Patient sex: M
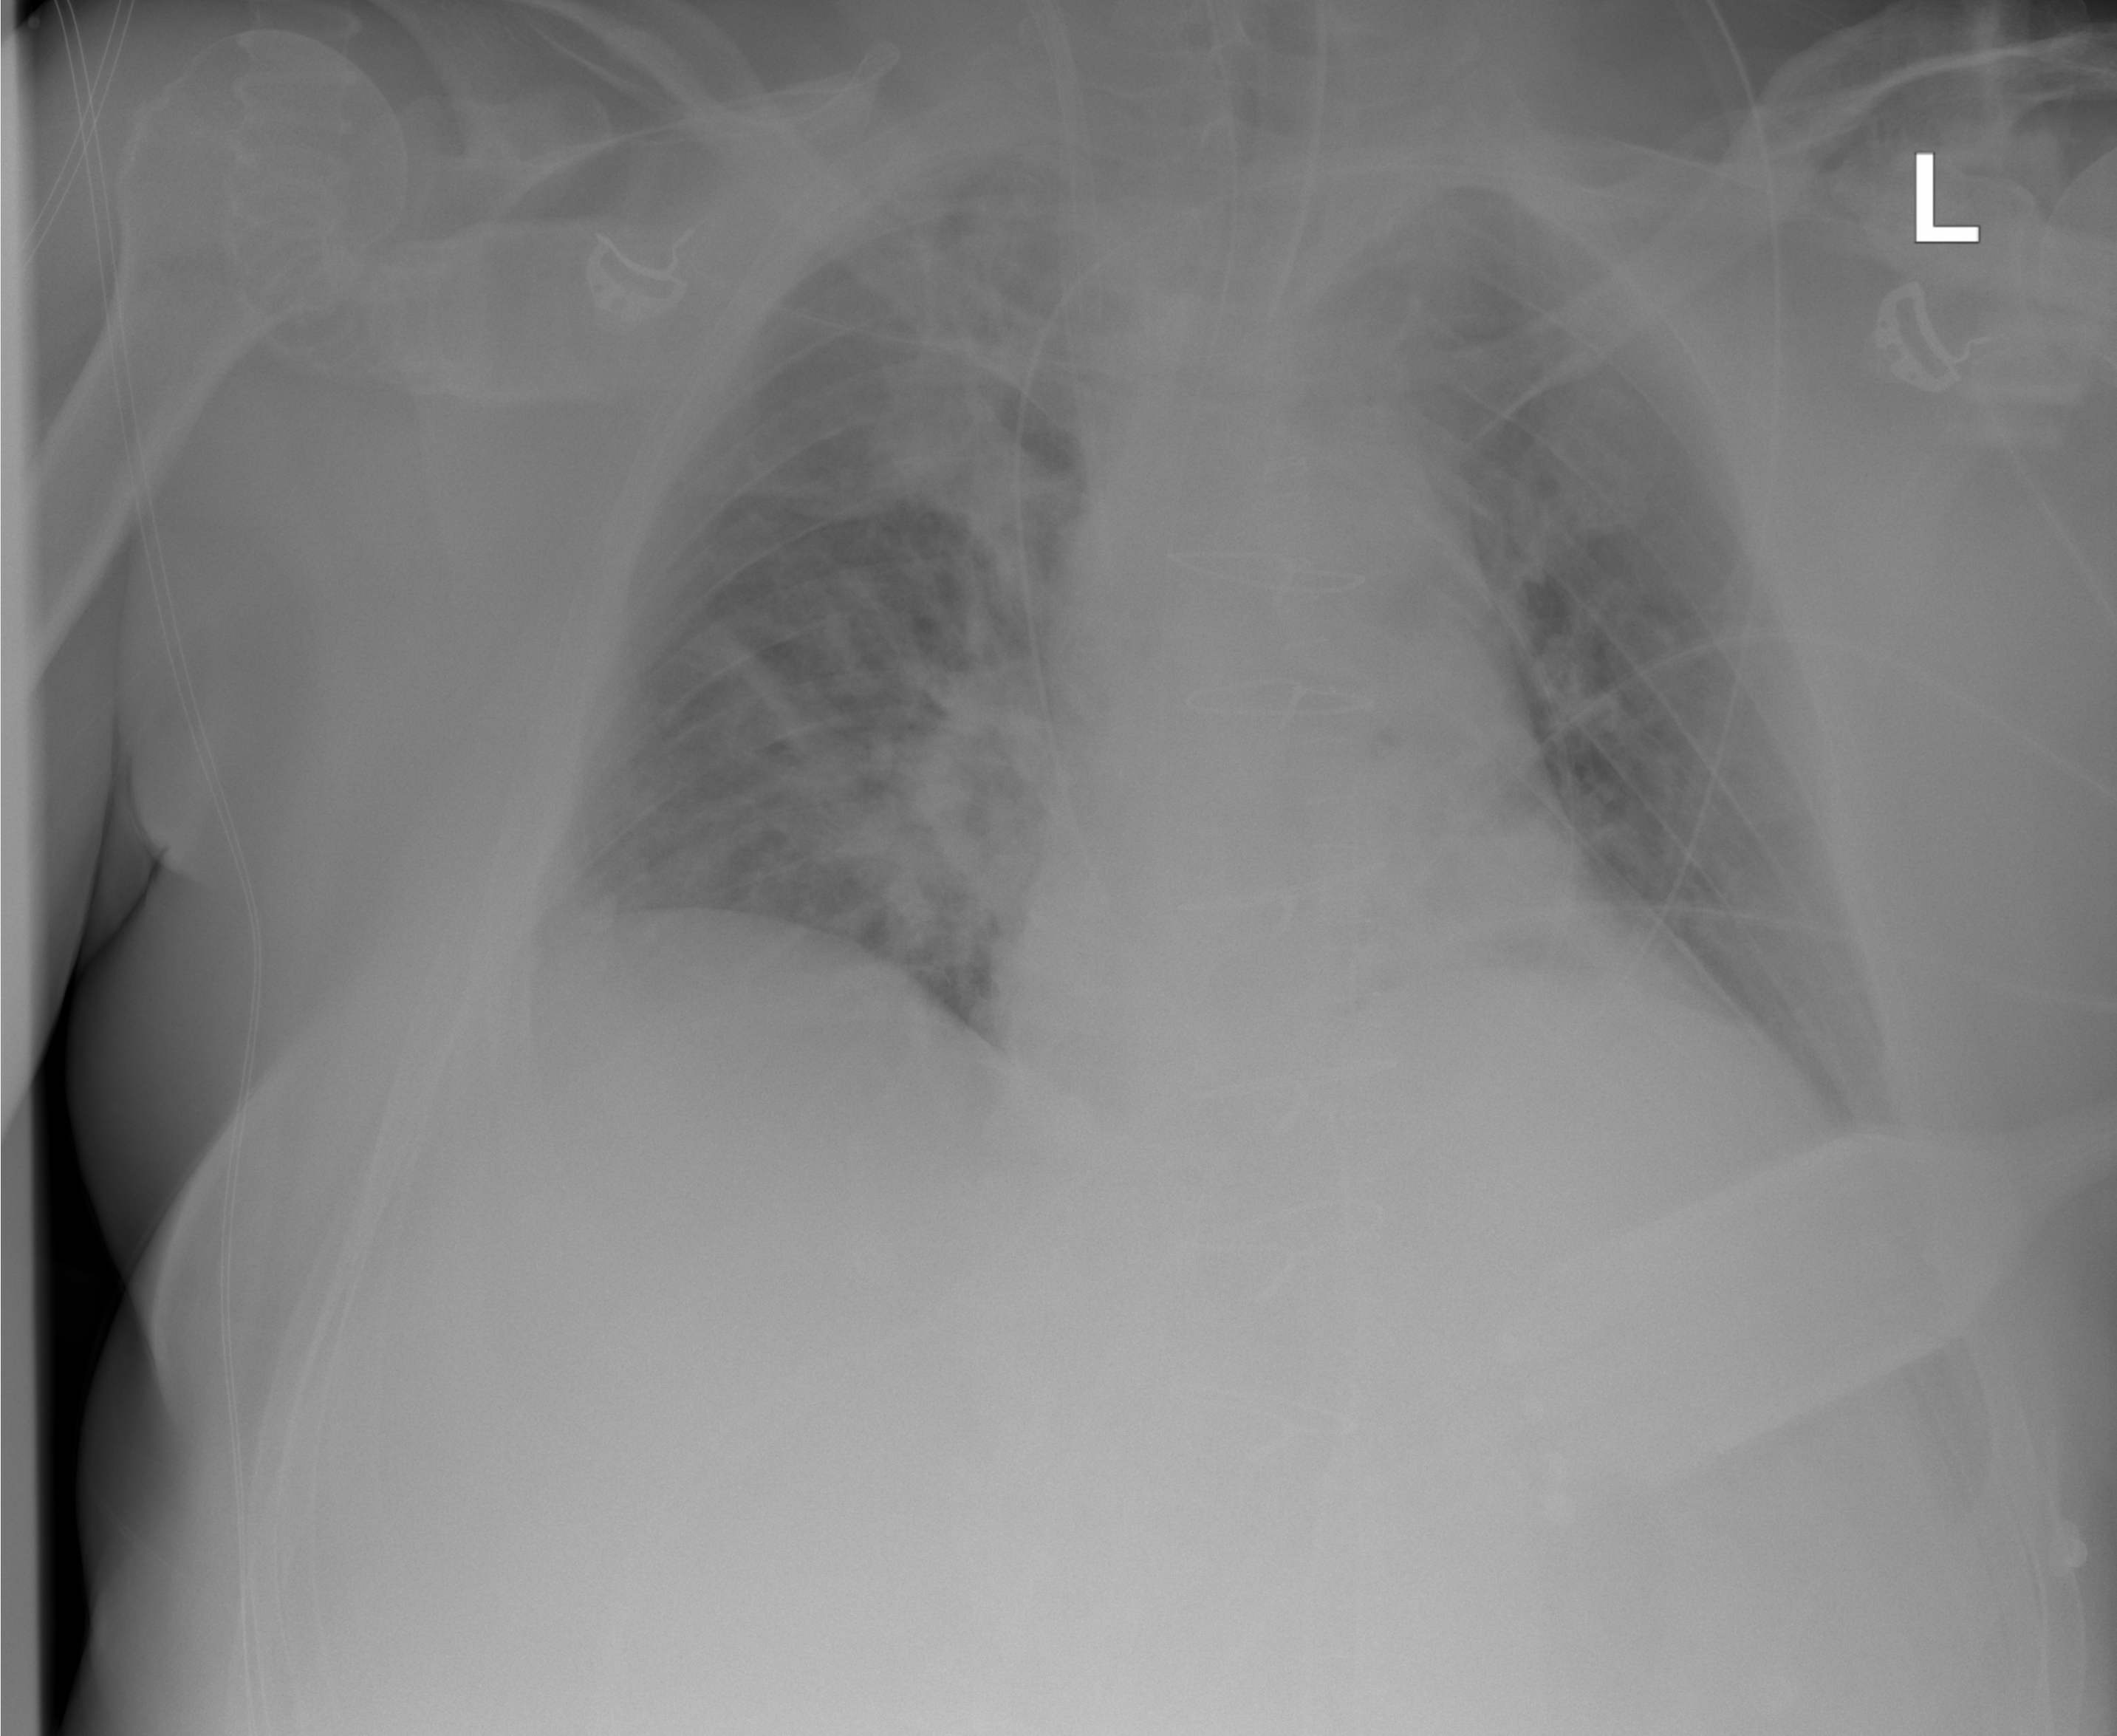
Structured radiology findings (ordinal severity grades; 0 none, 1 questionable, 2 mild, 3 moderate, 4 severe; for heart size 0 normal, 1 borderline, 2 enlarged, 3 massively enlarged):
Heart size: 1
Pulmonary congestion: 2
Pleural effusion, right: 0
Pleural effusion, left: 0
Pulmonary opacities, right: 2
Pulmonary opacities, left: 0
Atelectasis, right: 2
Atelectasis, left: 0